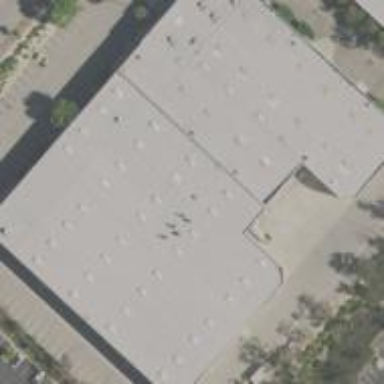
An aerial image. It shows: Warehouse.